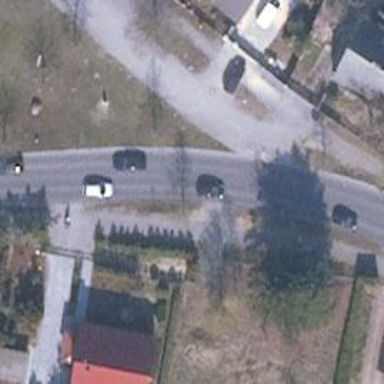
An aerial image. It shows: Residential road.